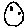
Label: moon